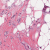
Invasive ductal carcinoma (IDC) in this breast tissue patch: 0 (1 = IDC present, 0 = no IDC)